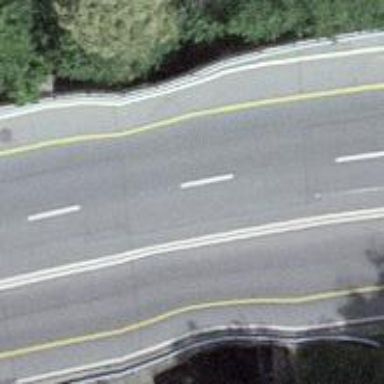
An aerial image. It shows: Primary highway bridge with asphalt surface and designated cycle lane.